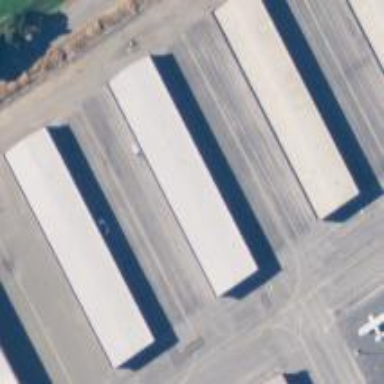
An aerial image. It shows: Hangar building at the airport.